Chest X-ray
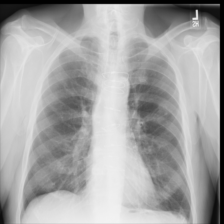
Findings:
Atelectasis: negative
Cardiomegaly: negative
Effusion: negative
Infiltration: negative
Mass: negative
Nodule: negative
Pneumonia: negative
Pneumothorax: negative
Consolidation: negative
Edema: negative
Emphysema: negative
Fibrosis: negative
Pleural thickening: negative
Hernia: negative